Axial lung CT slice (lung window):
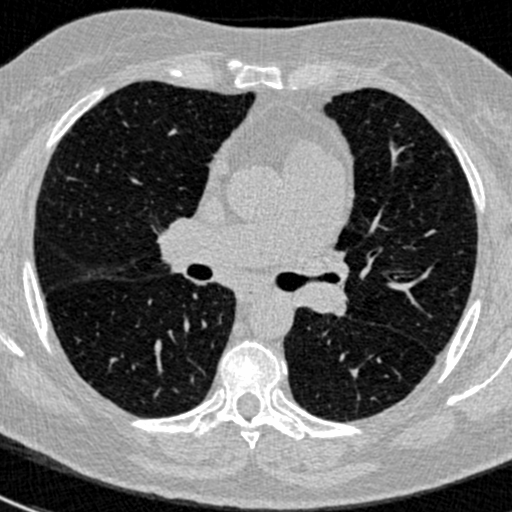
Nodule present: no